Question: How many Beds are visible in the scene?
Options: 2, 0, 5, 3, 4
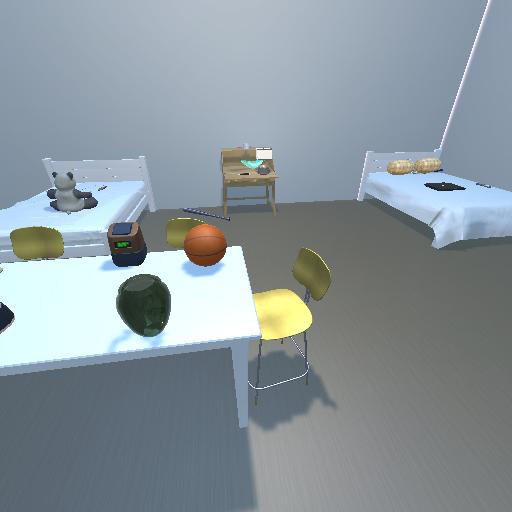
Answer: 2